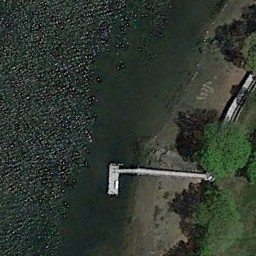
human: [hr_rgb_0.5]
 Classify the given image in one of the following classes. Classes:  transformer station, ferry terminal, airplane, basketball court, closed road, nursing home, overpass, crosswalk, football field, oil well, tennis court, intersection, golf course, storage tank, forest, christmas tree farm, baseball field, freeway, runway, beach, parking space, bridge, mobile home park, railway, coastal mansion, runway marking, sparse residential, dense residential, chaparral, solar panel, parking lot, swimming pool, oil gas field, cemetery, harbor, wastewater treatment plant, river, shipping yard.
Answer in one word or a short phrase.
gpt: ferry terminal